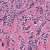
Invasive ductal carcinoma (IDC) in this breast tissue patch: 1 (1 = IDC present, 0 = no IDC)